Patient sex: M
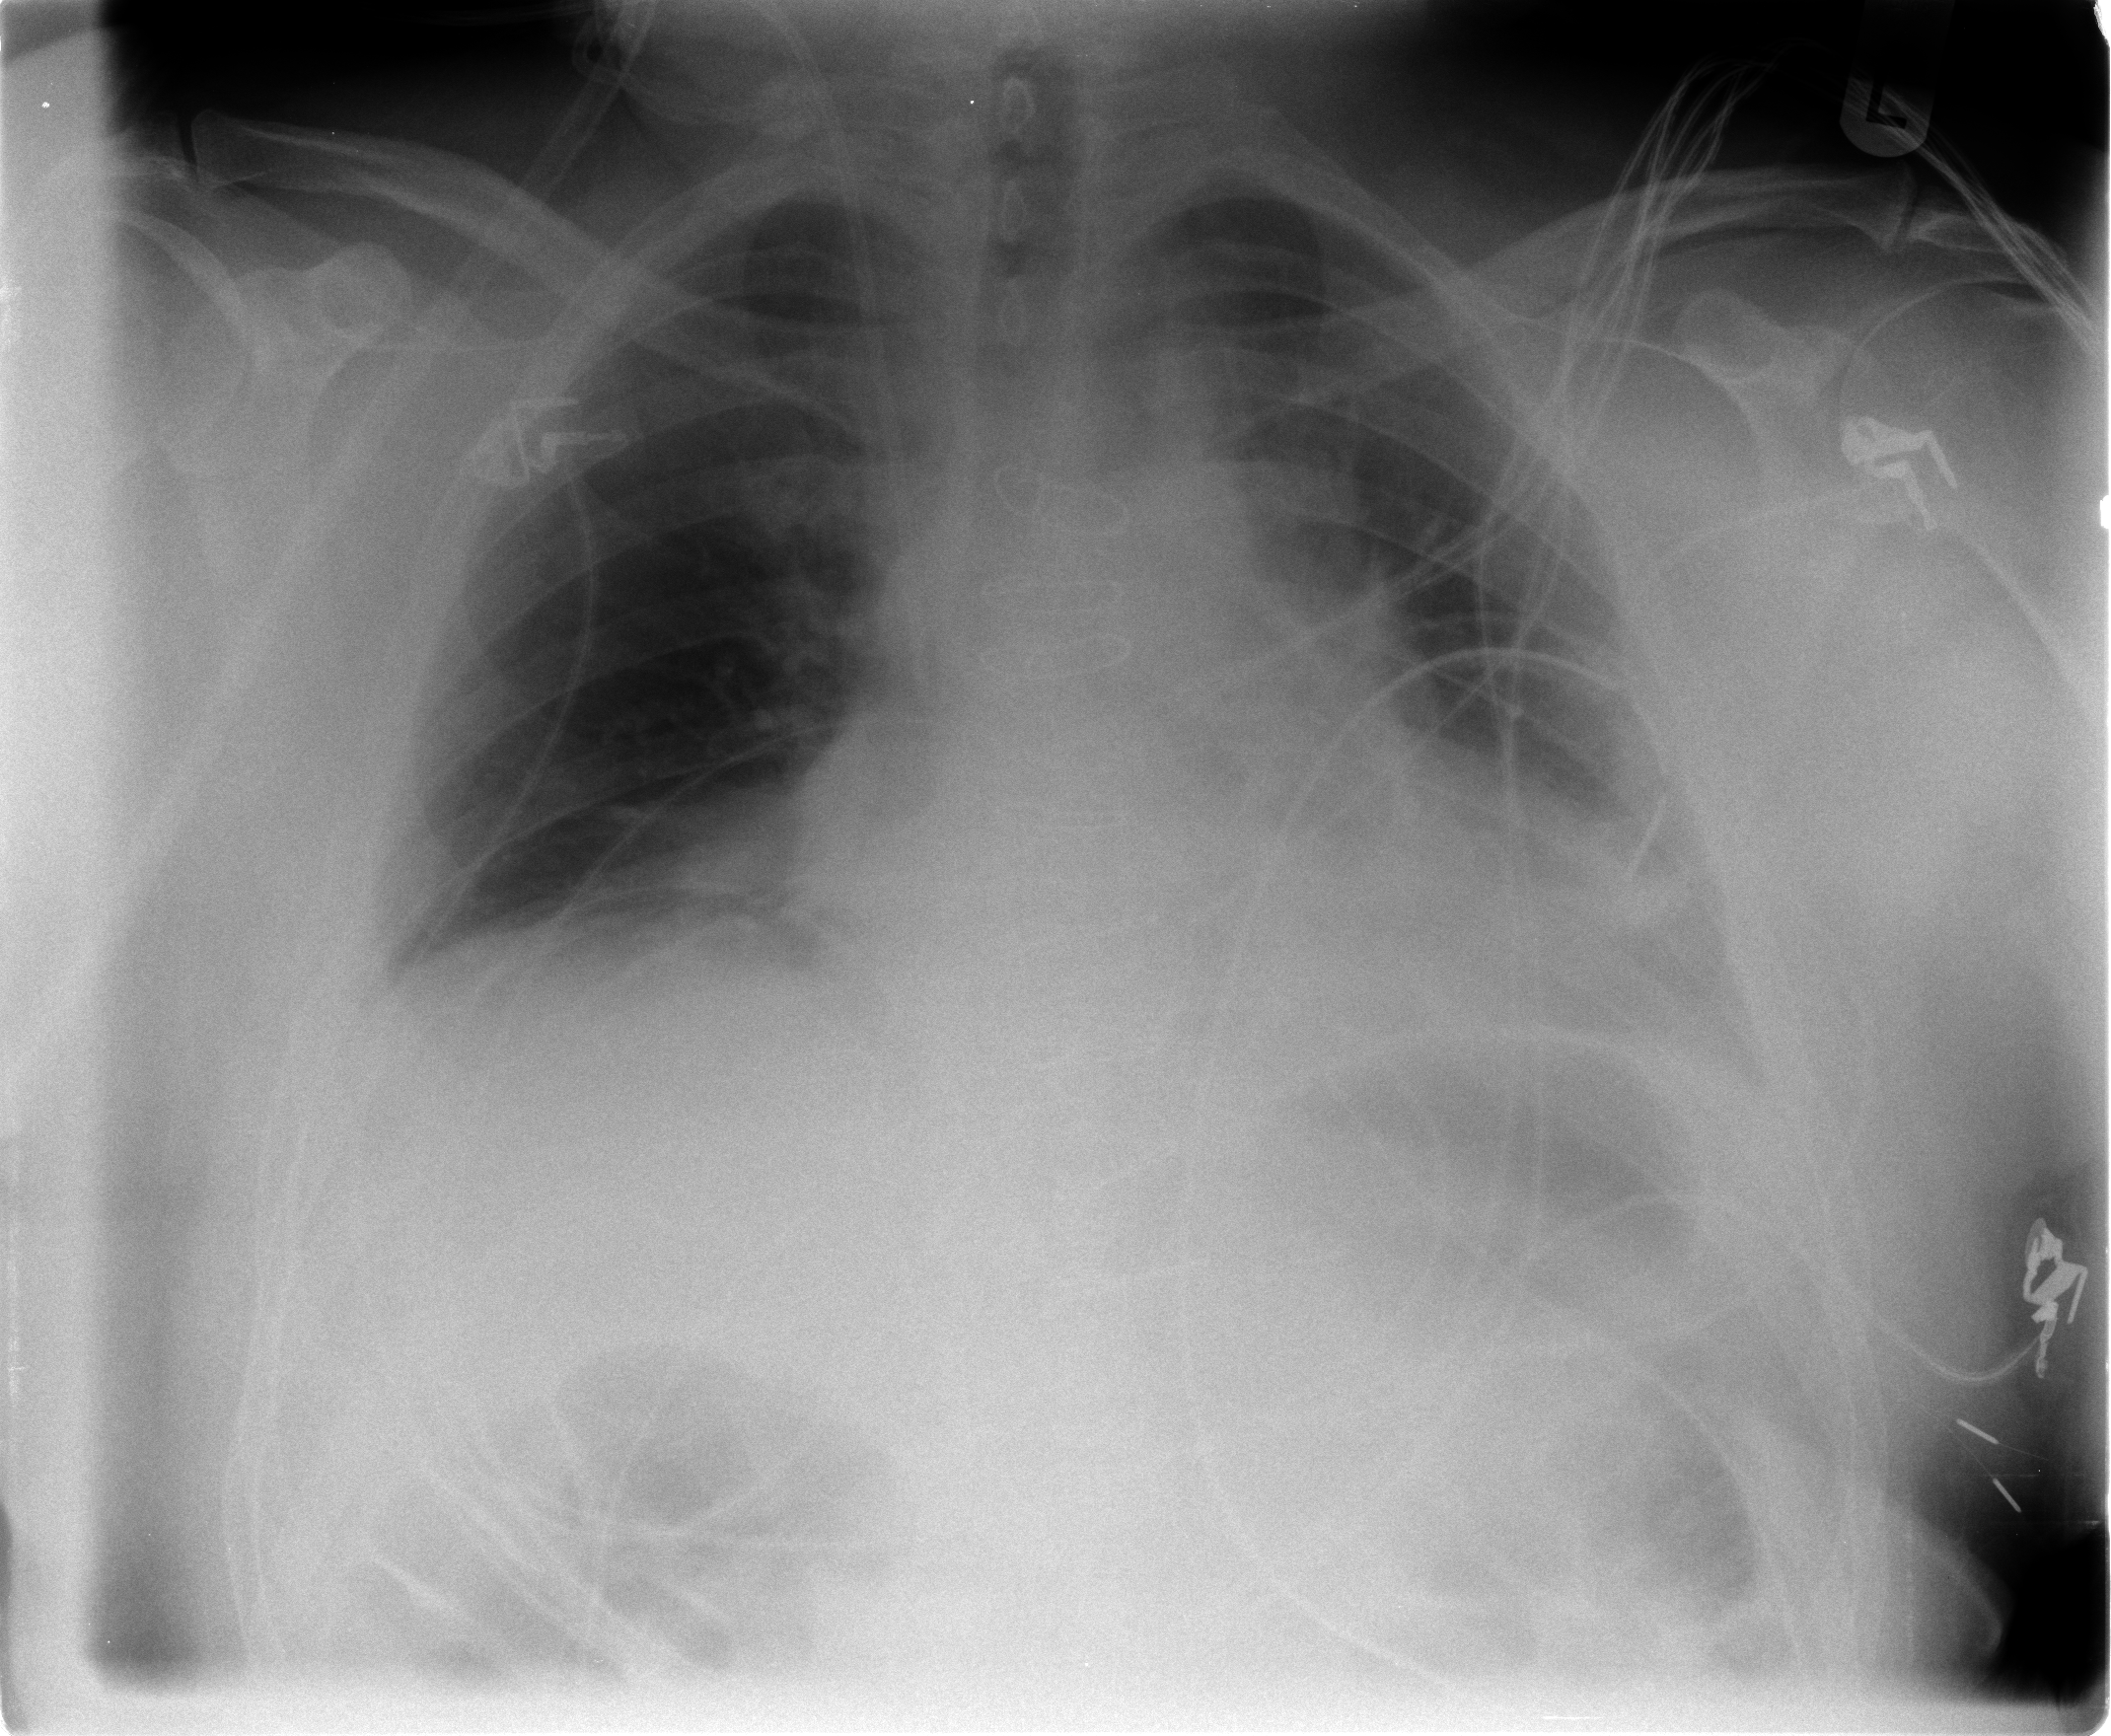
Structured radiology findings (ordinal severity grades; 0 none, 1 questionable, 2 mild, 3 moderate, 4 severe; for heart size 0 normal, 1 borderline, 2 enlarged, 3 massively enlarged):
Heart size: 2
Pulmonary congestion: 1
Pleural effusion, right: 0
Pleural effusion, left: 1
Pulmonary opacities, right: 0
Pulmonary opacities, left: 0
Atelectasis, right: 1
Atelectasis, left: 1